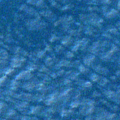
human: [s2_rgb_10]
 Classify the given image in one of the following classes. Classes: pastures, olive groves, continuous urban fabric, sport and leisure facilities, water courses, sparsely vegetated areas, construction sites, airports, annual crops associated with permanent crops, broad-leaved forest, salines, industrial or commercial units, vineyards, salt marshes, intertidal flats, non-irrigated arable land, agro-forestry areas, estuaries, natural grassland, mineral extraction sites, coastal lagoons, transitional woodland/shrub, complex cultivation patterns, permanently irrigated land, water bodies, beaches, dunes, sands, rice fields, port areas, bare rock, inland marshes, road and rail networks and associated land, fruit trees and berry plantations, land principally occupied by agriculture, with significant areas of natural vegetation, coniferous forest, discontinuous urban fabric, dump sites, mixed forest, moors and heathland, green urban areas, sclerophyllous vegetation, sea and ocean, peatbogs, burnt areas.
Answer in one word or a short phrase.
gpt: sea and ocean